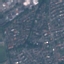
Land use / land cover class: Residential